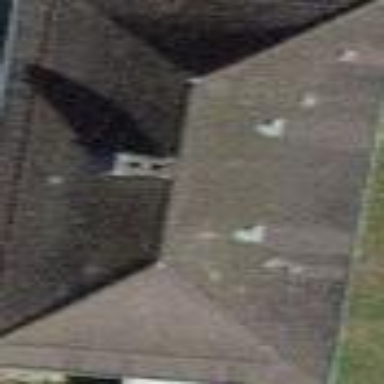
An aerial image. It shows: Building with tiled roof.